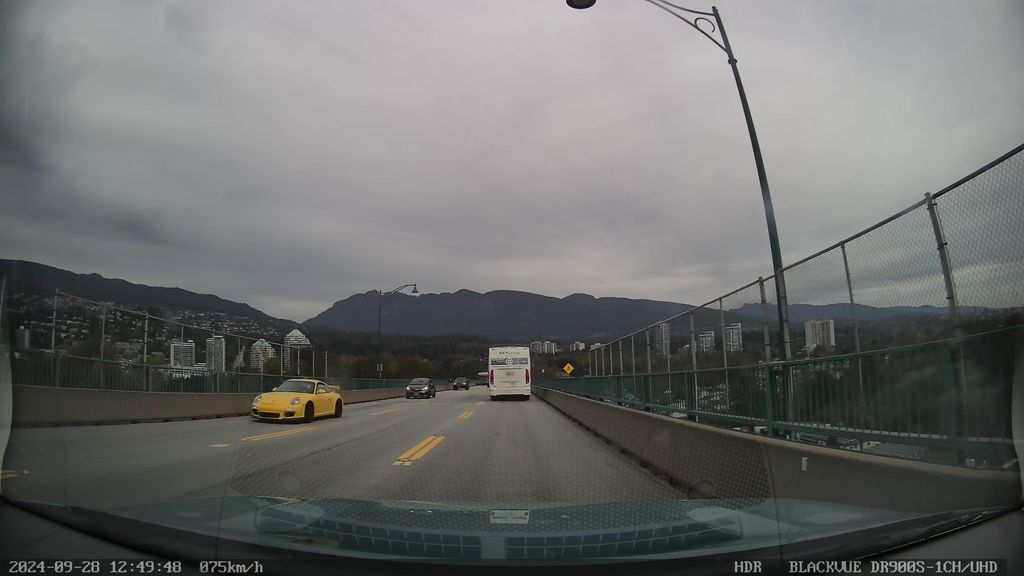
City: vancouver